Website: bh-photo
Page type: address-validator
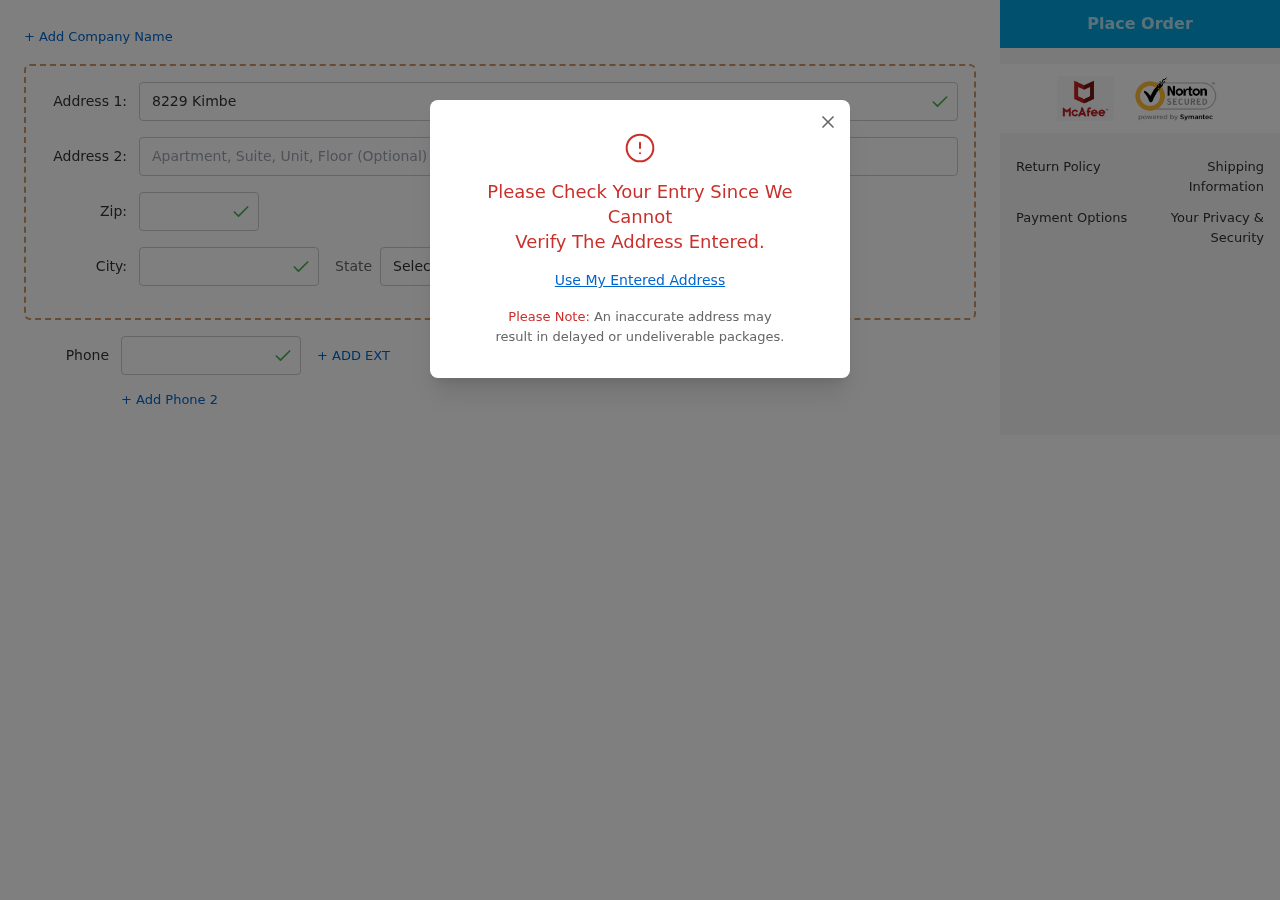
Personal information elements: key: PII_CITY
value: Lauratown
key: PII_PHONE
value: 5193625487
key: PII_POSTCODE
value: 89940
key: PII_STATE_ABBR
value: SC
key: PII_STREET
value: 8229 Kimberly Cliffs